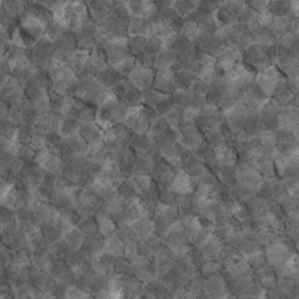
Label: non_frost